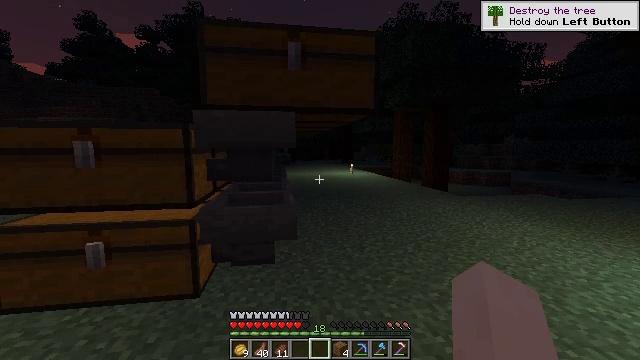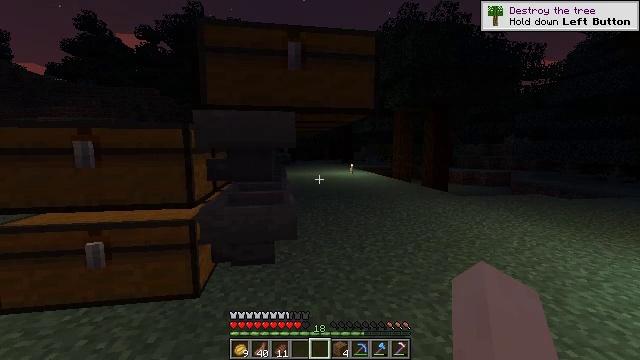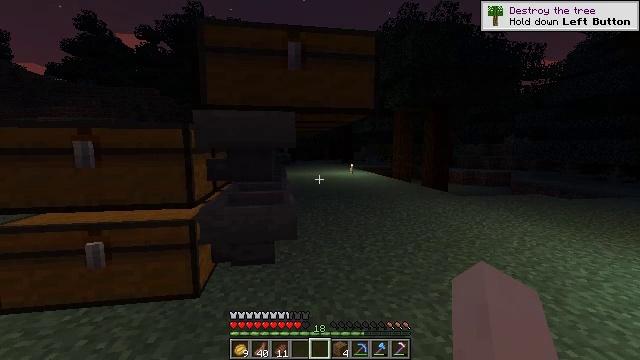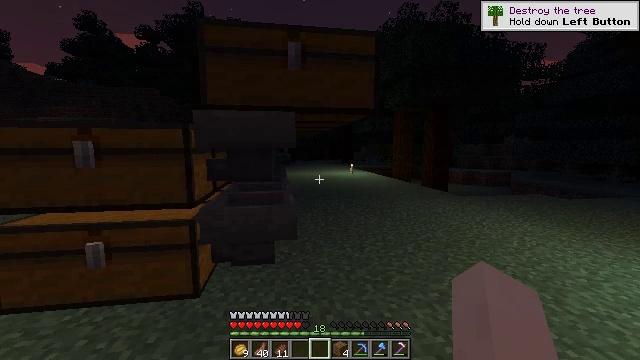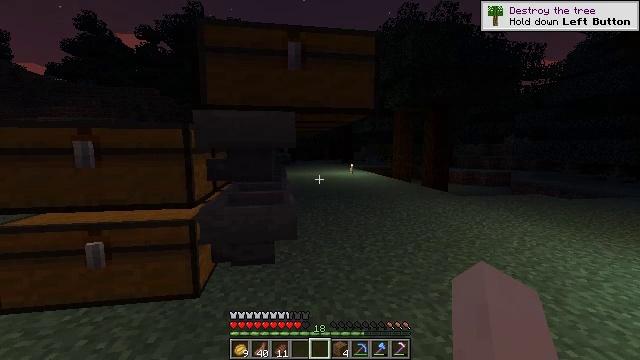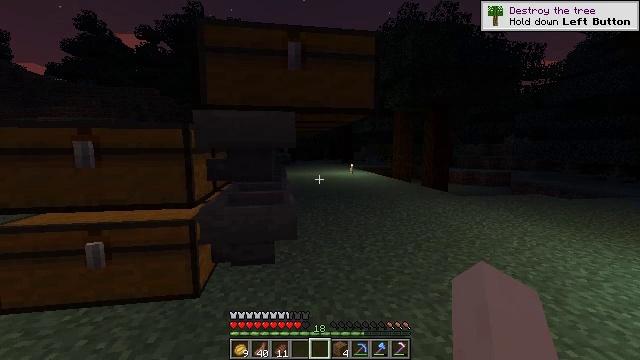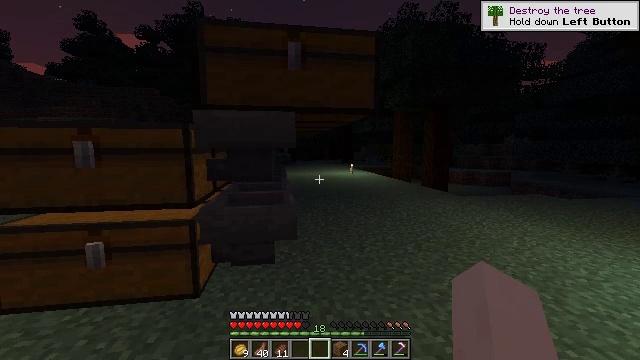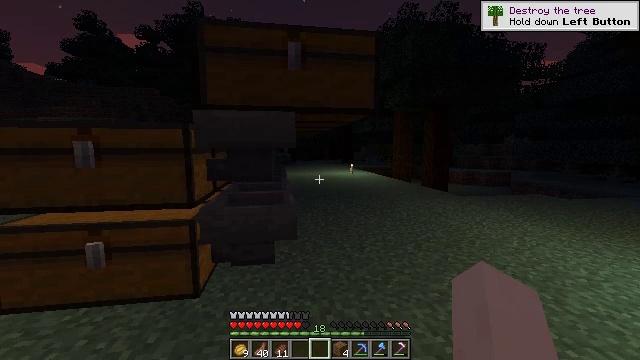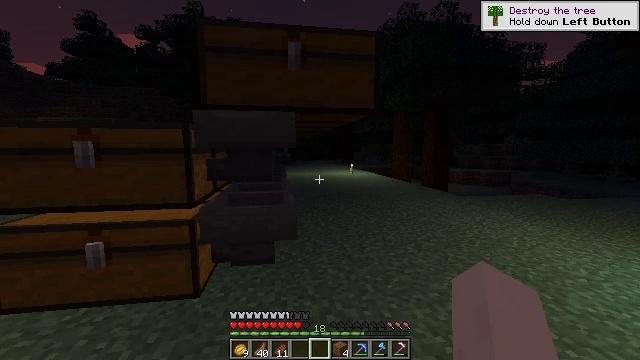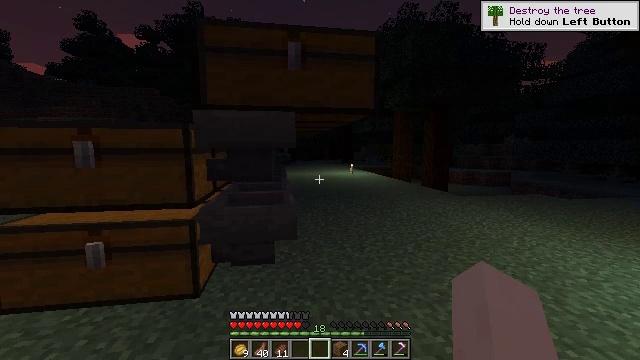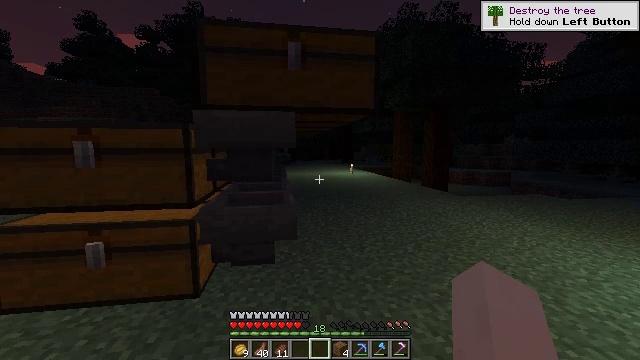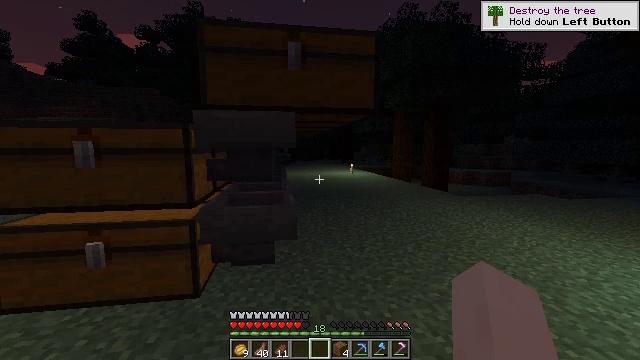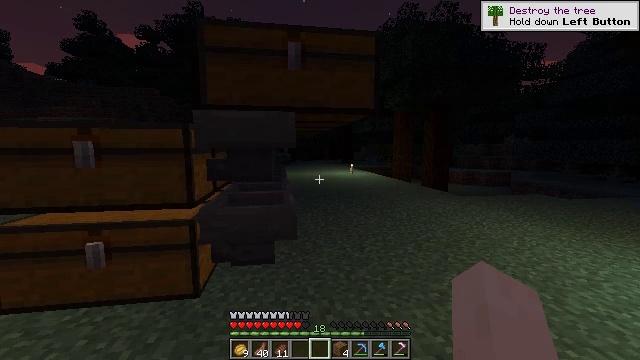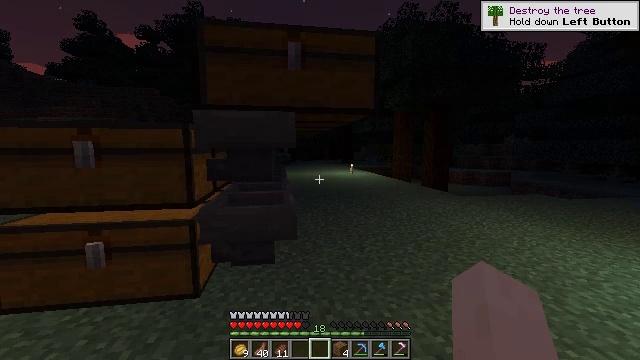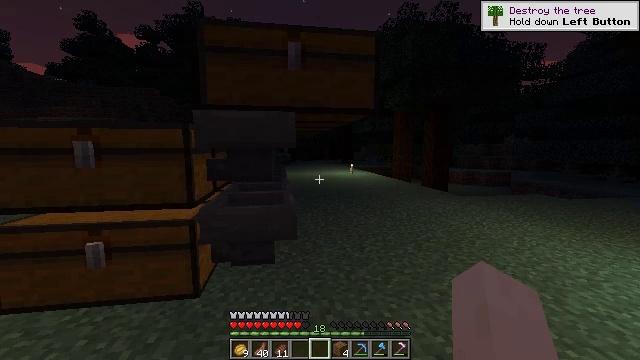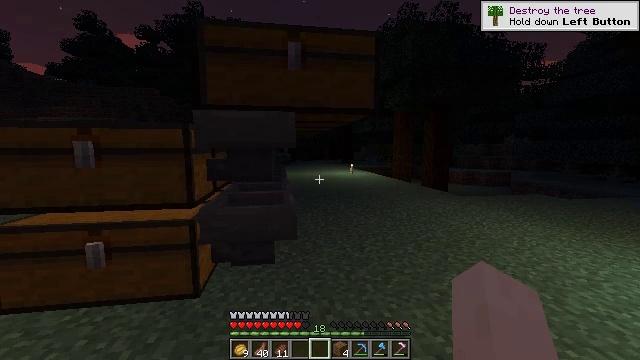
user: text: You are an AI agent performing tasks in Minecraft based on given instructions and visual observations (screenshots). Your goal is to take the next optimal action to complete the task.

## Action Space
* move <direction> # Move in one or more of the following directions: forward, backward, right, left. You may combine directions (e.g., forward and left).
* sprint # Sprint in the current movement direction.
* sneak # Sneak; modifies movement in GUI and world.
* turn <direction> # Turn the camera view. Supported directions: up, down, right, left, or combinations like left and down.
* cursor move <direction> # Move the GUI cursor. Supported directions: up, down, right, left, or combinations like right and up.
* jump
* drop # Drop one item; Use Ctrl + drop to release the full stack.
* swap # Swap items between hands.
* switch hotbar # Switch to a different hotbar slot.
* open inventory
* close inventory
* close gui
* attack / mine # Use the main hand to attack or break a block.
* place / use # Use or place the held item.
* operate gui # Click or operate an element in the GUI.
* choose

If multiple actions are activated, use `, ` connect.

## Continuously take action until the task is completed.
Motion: motion action
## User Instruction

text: mine block trapped chest
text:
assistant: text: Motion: no_op
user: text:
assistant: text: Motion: no_op
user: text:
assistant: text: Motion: no_op
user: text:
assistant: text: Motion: no_op
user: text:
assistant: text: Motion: no_op
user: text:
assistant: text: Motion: no_op
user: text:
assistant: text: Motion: no_op
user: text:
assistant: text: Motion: no_op
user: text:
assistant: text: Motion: no_op
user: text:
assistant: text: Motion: no_op
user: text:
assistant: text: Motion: no_op
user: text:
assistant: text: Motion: no_op
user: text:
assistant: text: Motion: no_op
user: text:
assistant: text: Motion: no_op
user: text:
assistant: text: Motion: no_op
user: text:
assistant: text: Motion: no_op
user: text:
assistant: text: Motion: no_op
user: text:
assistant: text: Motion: no_op
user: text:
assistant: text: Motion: no_op
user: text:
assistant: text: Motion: no_op
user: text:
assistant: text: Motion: no_op
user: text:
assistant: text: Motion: no_op
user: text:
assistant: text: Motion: no_op
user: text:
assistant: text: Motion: no_op
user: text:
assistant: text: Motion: no_op
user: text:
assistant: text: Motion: no_op
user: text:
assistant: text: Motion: no_op
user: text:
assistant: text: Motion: no_op
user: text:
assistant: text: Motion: no_op
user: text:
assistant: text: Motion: no_op